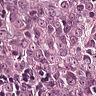
Metastatic tissue present: yes